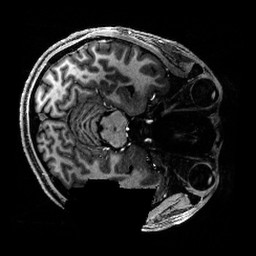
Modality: T1w
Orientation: axial
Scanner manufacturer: siemens
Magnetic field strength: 6.98 T
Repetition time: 5 s
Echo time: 0.00343 s